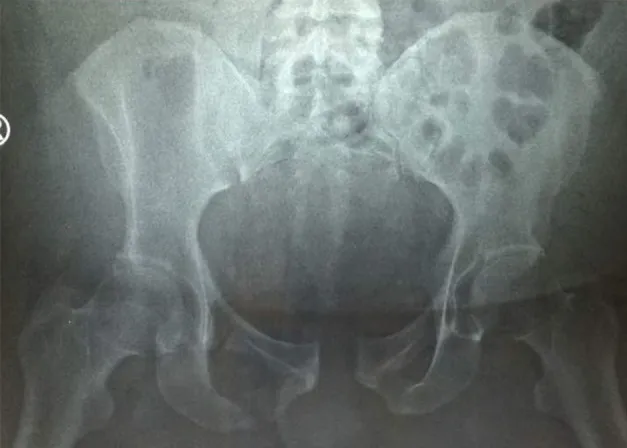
Pelvis AP radiograph of the patient with a BMI of 50 showing unclear findings of sacral bone pathology.
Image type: radiology (x_ray)